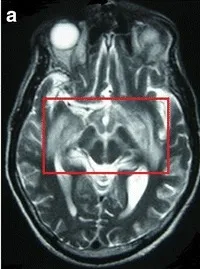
A; Magnetic resonance (MR) images on T2 weighted images. Transverse section of the brain. Bilateral hippocampal area and mammillary bodies showed symmetrical high intensity.
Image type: radiology (mri)